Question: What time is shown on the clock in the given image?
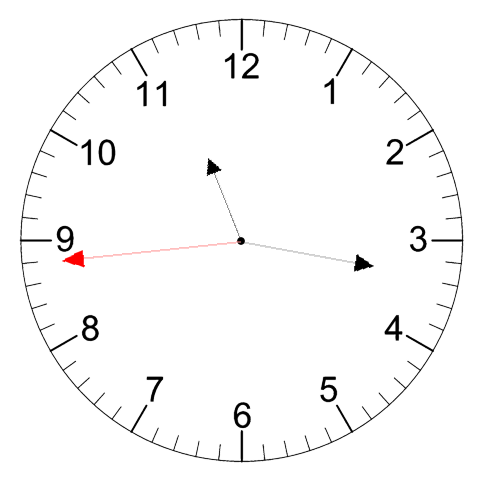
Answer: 11:16:44